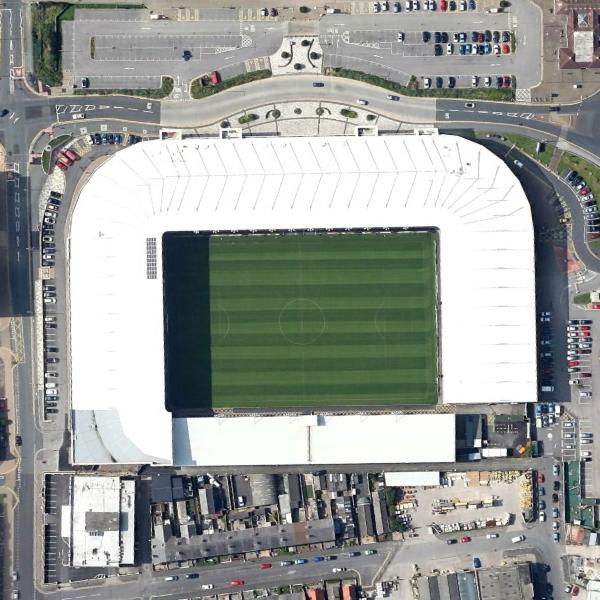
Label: Stadium